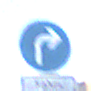
Verkehrszeichen: VorgeschriebeneFahrtrichtungRechts
Zusatzzeichen unten: SonstigeFahrzeugePersonengruppenFrei4
Umgebung: Outdoor, Urban
Tageszeit: SunriseSunset
Wetter: PartlyCloudy
Licht: Natural
Jahreszeit: NotSpecified
Kontrast: LowContrast